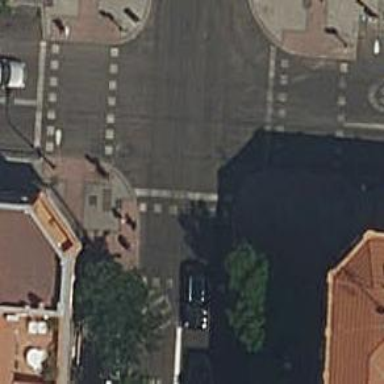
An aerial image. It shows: Road crossing with traffic signals.